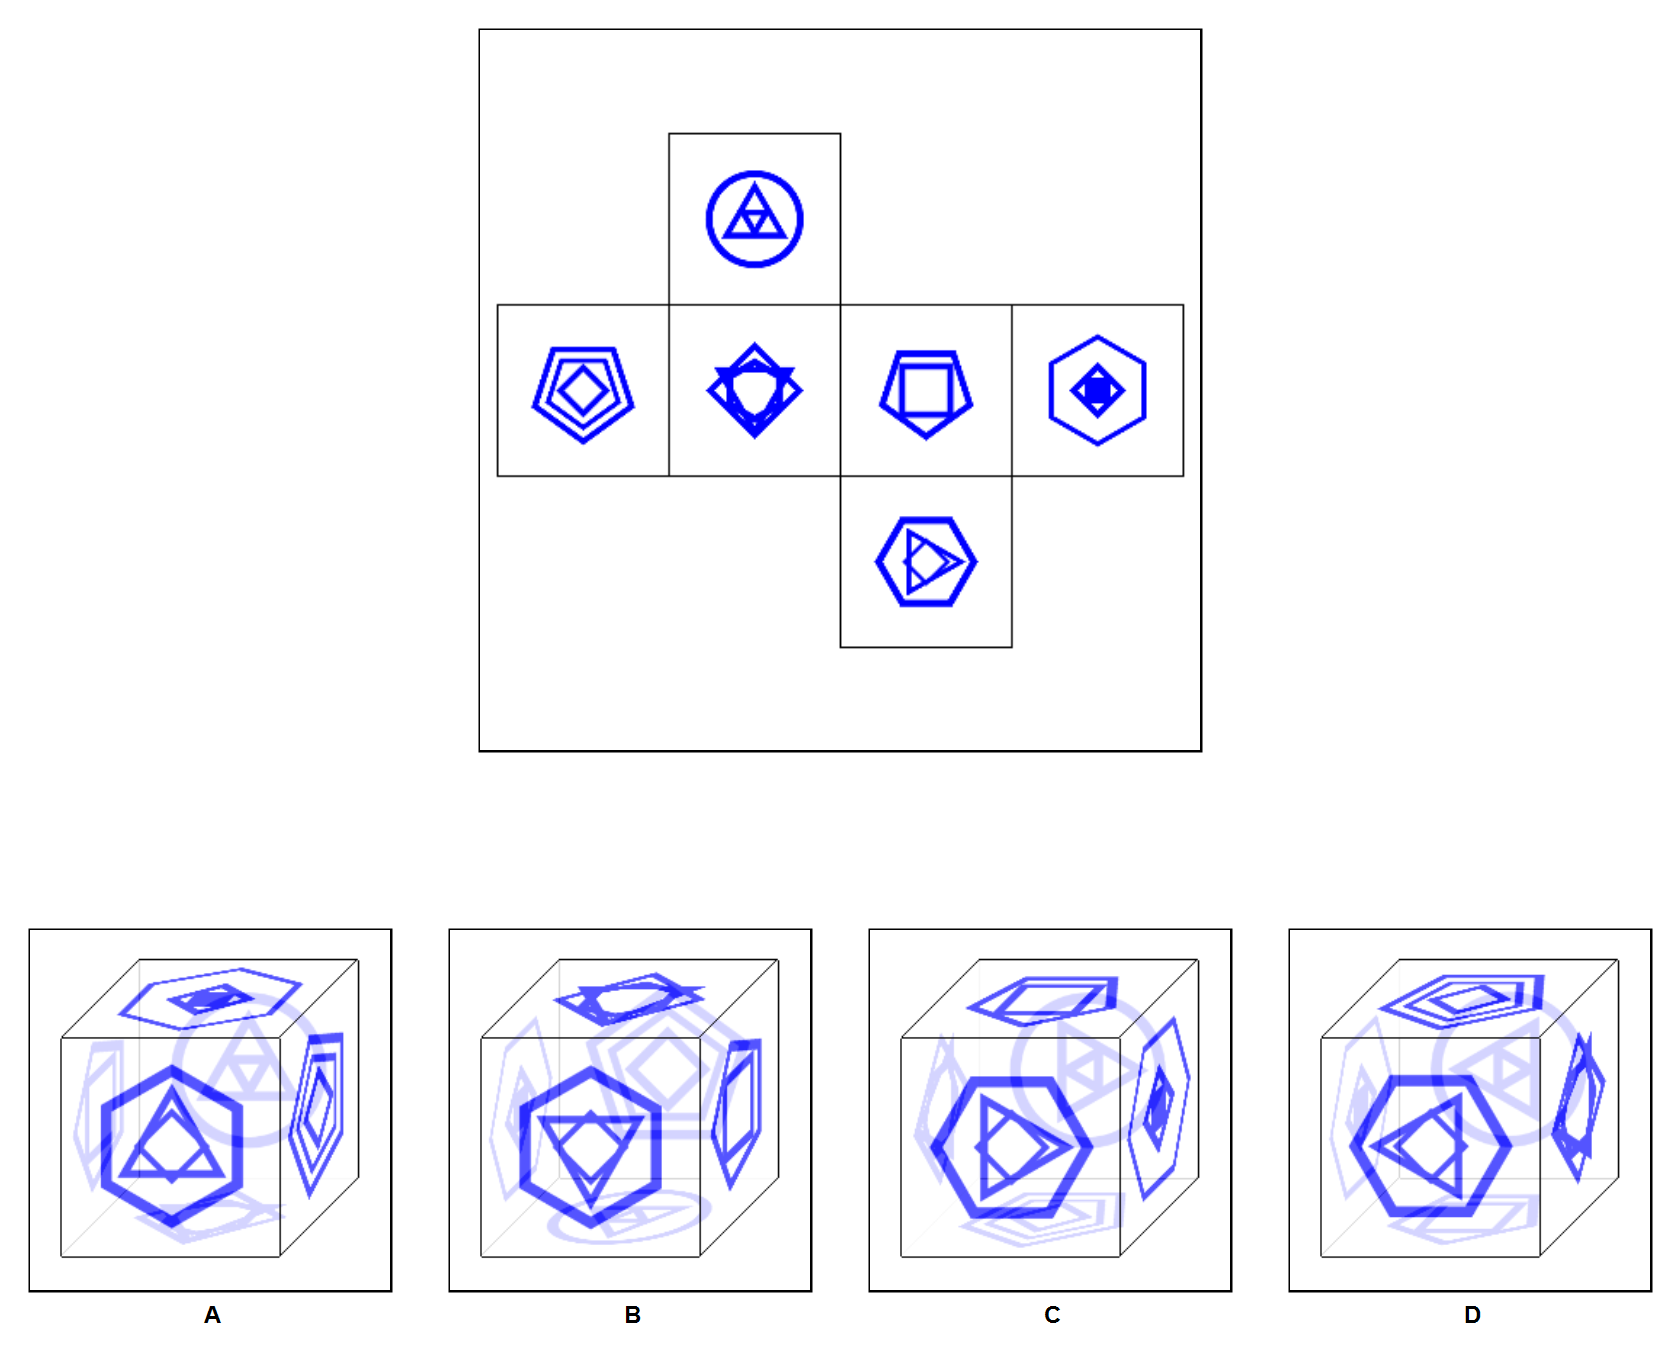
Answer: B